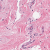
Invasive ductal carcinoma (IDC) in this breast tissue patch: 0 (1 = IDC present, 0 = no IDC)